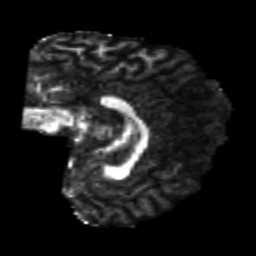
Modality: FA
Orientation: sagittal
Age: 25
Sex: male
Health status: healthy
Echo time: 0.074 s